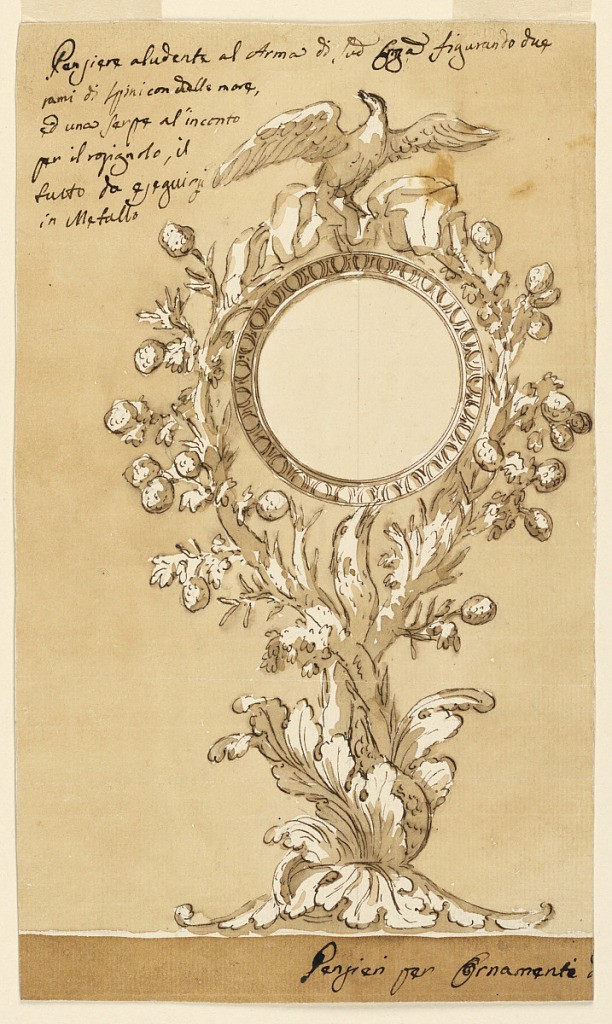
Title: Standing frame
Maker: Giuseppe Barberi, Italian, 1746–1809
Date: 1746–1809
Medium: Pen and brown ink, brush and brown wash, graphite on off-white laid paper, lined
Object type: Drawing
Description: Standing frame.